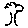
Label: tree